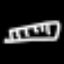
Label: The Eiffel Tower